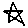
Label: star